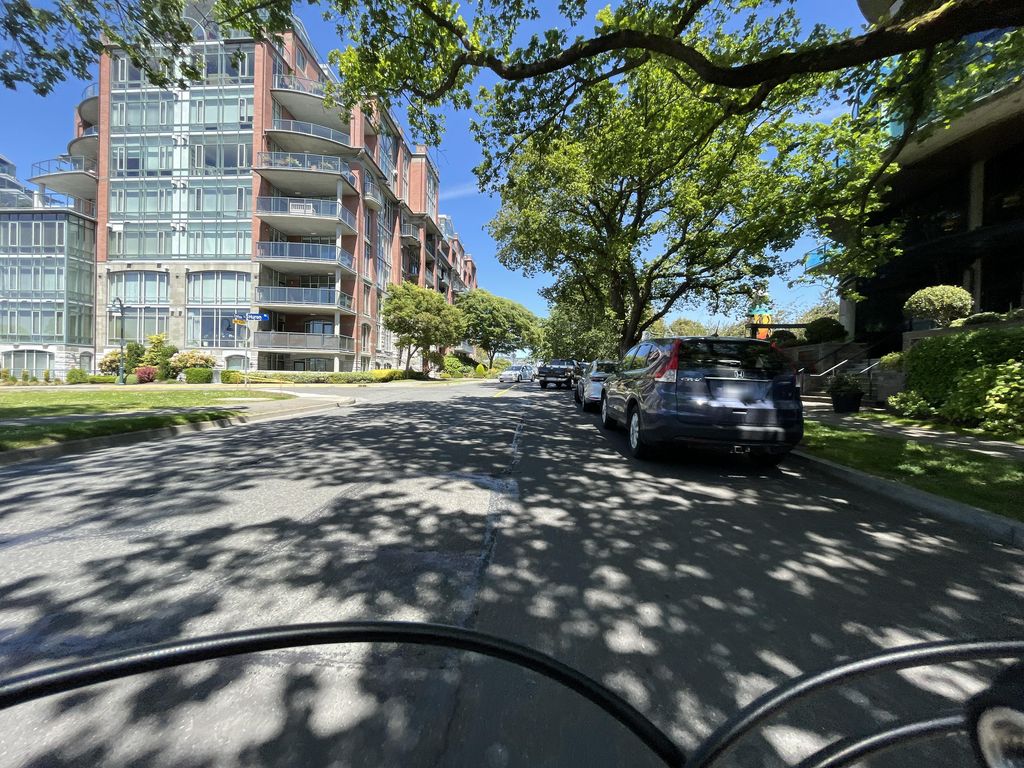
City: victoria